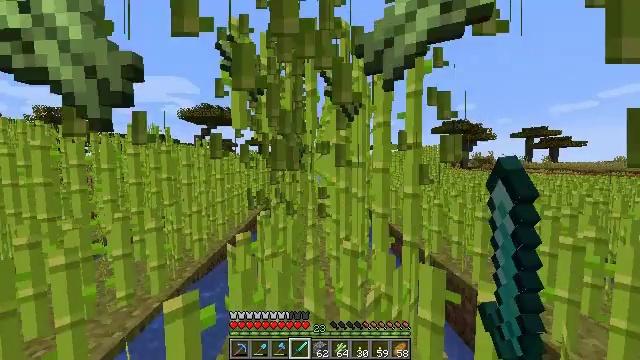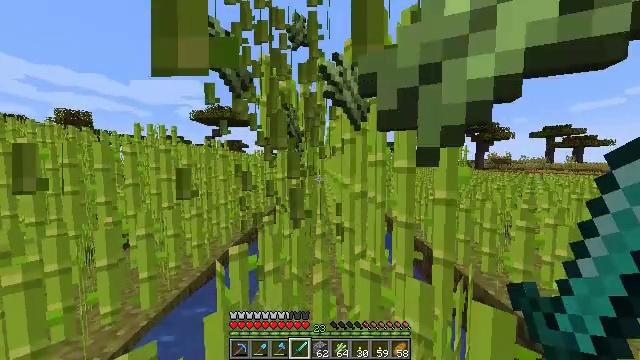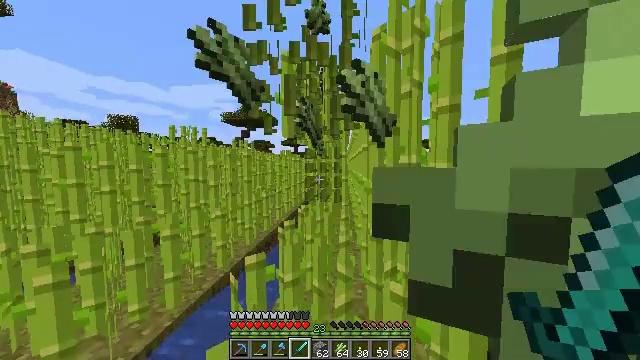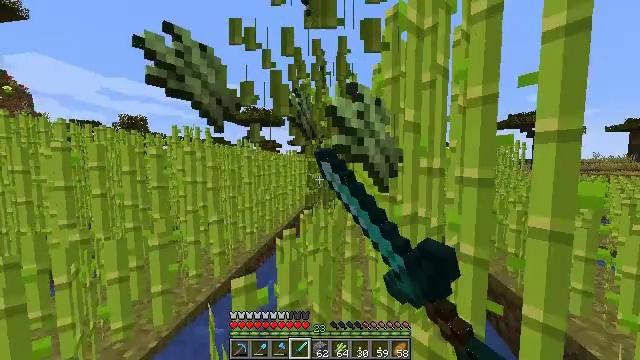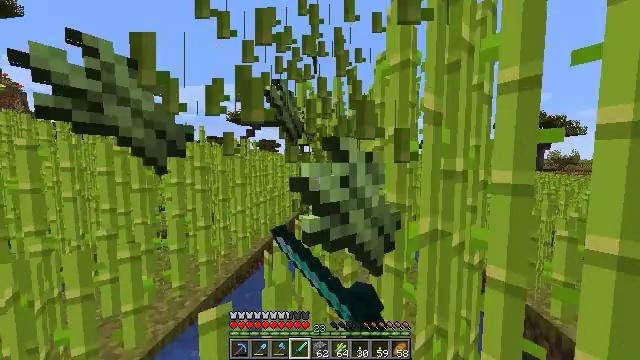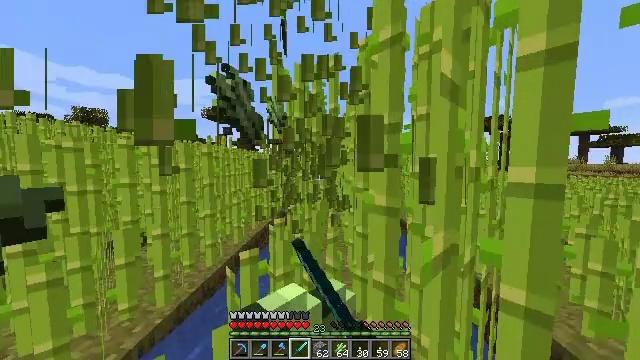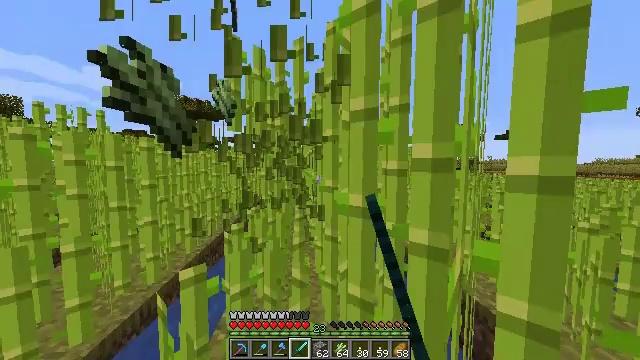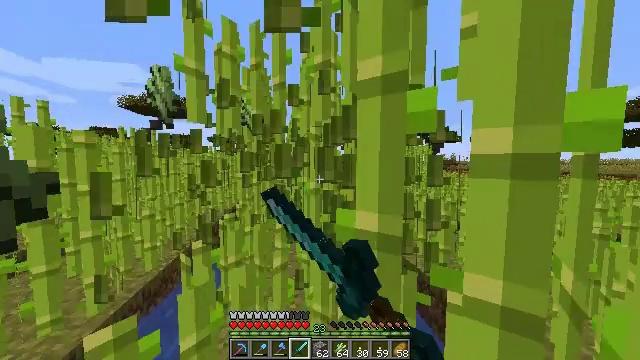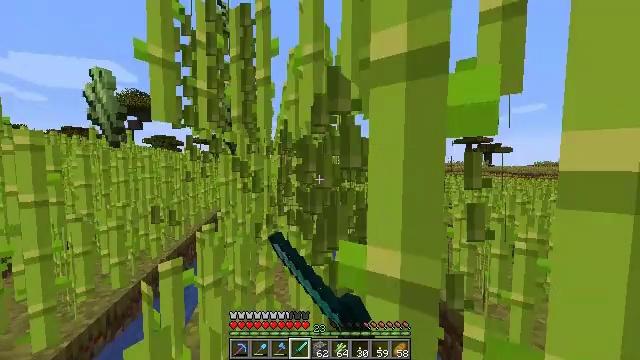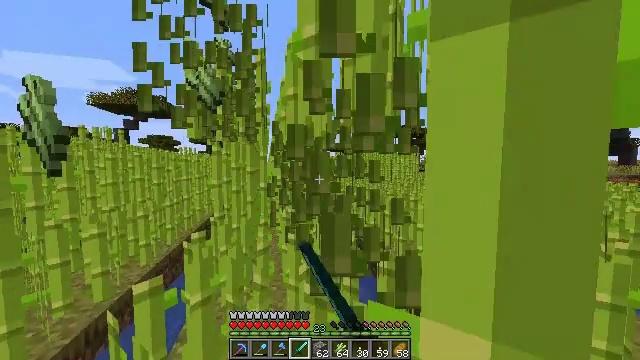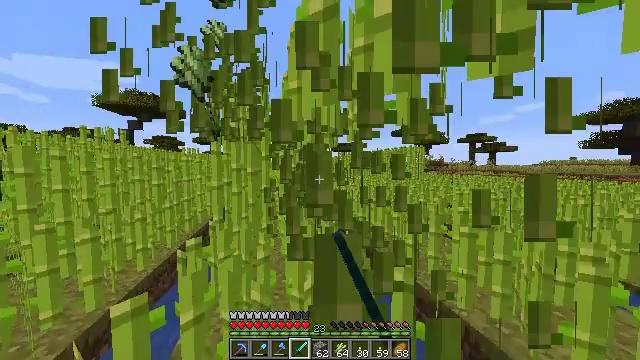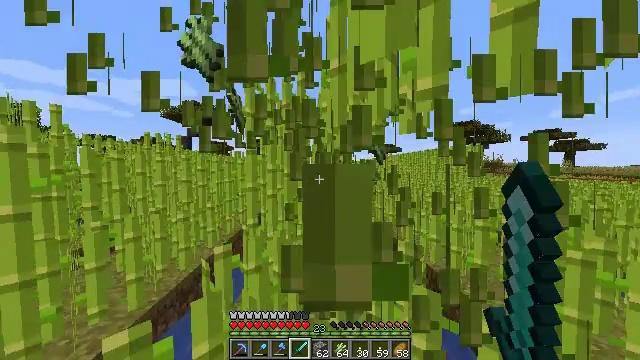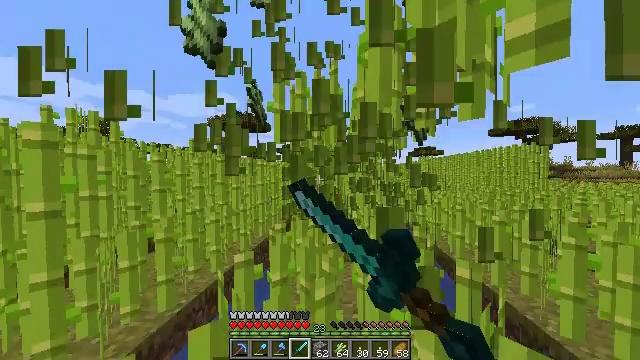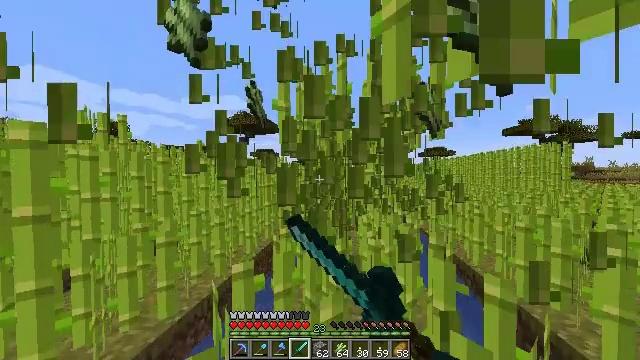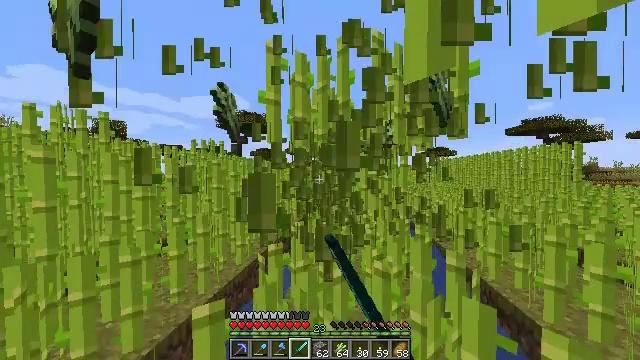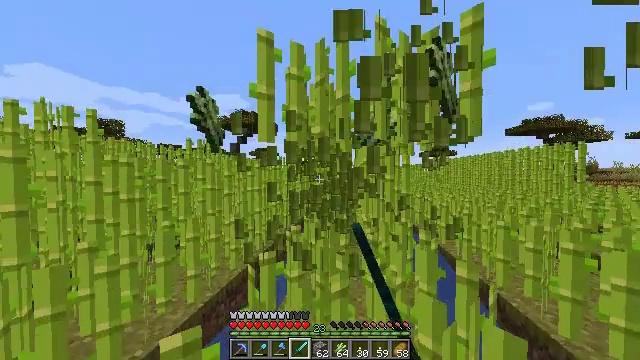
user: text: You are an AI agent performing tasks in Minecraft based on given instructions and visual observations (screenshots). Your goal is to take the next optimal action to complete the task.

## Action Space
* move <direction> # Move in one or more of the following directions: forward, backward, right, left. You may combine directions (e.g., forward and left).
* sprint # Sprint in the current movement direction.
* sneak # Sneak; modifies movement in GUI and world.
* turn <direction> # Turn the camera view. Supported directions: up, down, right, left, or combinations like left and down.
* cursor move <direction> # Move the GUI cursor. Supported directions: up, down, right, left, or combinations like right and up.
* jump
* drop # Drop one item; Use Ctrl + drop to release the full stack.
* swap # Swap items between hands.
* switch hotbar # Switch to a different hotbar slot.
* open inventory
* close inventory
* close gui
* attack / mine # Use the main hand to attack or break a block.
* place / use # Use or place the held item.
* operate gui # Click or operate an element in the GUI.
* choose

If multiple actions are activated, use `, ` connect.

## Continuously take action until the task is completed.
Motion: motion action
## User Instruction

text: Harvest sugar cane from the plant.
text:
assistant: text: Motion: move forward, sprint, turn left, attack / mine
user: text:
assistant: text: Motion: move forward, sprint, turn left, attack / mine
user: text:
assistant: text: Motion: move forward, sprint, turn left, attack / mine
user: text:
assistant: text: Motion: move forward, sprint, attack / mine
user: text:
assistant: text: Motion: move forward, sprint, turn right, attack / mine
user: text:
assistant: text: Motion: move forward, sprint, turn right, attack / mine
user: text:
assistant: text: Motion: move forward, sprint, turn right, attack / mine
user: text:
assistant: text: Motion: move forward, sprint, turn right, attack / mine
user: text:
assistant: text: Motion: move forward, sprint, attack / mine
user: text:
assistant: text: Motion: move forward, sprint, attack / mine
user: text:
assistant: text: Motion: move forward, sprint, turn left, attack / mine
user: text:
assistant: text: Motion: move forward, sprint, turn left and up, attack / mine
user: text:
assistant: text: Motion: move forward, sprint, turn left, attack / mine
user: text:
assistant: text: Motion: move forward, sprint, attack / mine
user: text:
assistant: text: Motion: move forward, sprint, attack / mine
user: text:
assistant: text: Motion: move forward, sprint, turn right, attack / mine
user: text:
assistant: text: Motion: move forward, sprint, turn right, attack / mine
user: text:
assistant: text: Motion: move forward, sprint, turn right, attack / mine
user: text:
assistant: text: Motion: move forward, sprint, attack / mine
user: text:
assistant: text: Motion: move forward, sprint, turn left, attack / mine
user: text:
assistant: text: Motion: move forward, sprint, turn left, attack / mine
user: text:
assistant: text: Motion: move forward, sprint, turn left, attack / mine
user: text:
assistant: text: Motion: move forward, sprint, turn left, attack / mine
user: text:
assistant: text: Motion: move forward, sprint, attack / mine
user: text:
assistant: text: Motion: move forward, sprint, attack / mine
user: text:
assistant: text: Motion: move forward, sprint, turn right, attack / mine
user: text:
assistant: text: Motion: move forward, sprint, turn right, attack / mine
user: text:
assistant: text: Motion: move forward, sprint, attack / mine
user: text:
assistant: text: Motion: move forward, sprint, attack / mine
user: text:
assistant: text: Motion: move forward, sprint, turn left, attack / mine